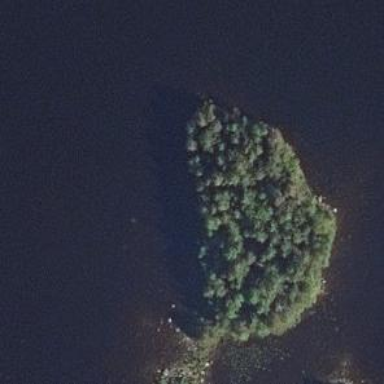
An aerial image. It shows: Image showing island.